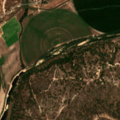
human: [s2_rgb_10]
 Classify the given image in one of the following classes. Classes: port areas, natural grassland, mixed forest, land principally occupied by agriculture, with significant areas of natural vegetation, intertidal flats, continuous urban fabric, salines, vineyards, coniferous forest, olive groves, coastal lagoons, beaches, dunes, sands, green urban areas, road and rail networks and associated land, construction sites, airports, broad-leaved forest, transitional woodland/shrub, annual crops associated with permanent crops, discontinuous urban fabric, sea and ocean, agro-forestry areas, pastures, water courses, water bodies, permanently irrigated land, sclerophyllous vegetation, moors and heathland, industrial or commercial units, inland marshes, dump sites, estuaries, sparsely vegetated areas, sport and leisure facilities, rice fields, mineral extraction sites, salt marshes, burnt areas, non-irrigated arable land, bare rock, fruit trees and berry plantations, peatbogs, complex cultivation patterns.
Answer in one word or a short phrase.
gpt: permanently irrigated land, complex cultivation patterns, broad-leaved forest, mixed forest